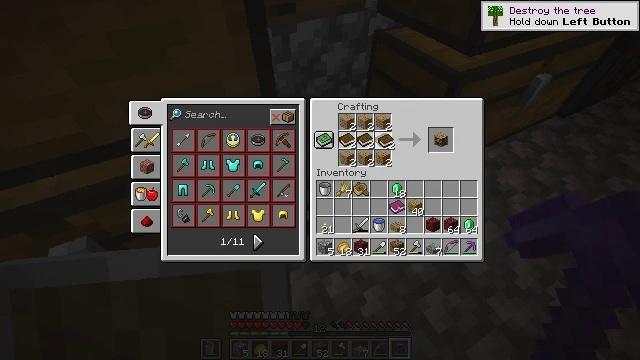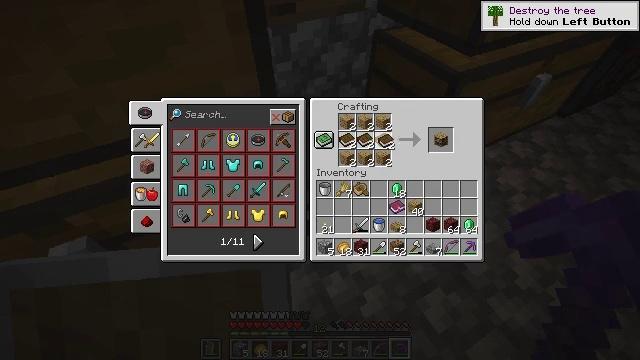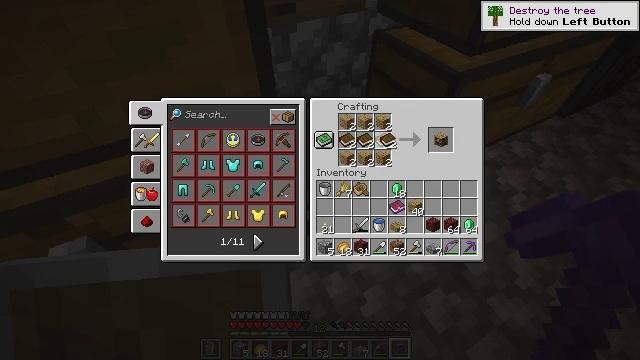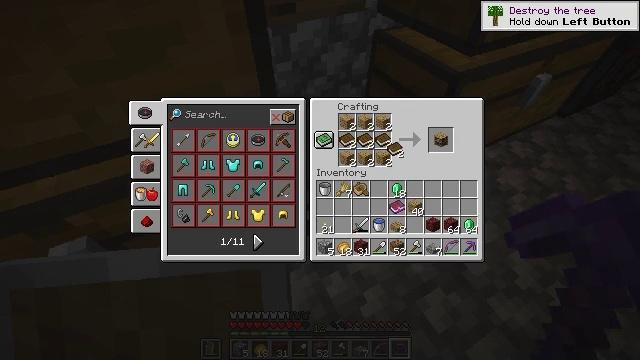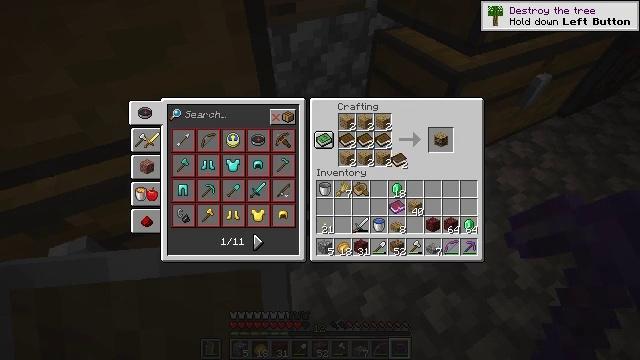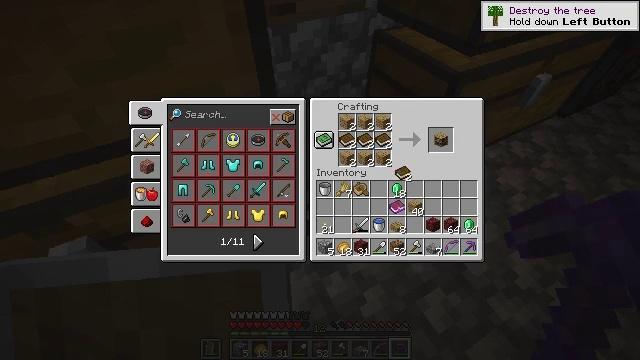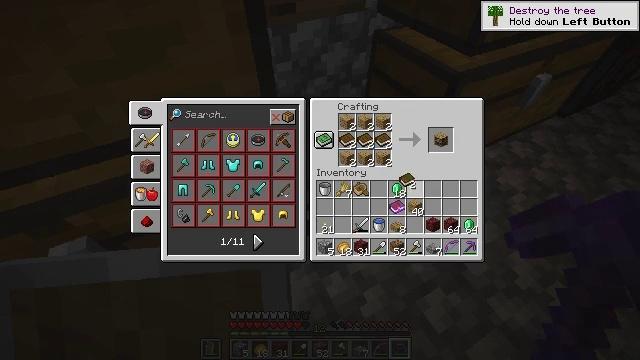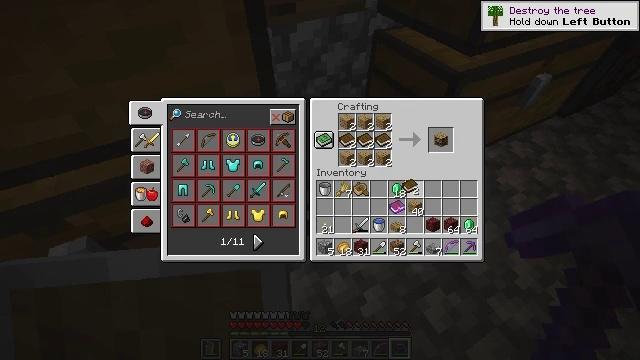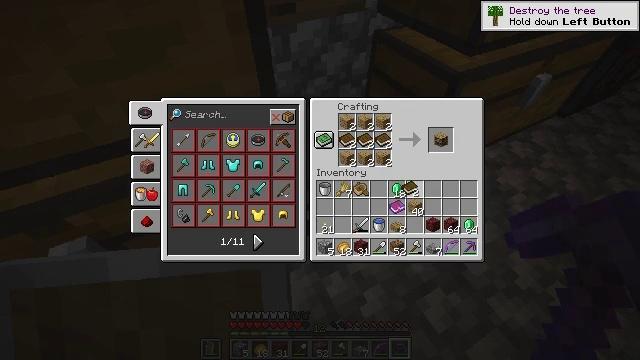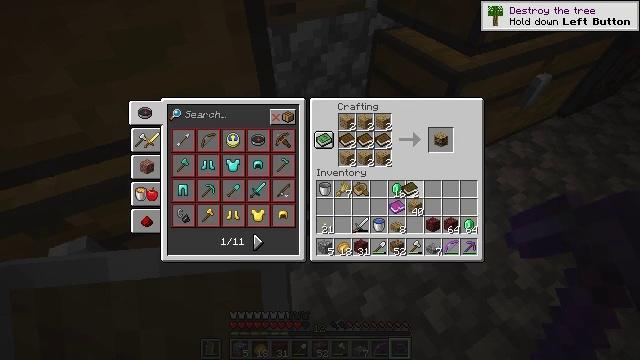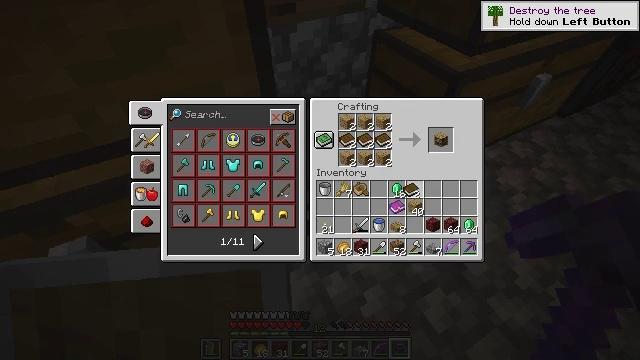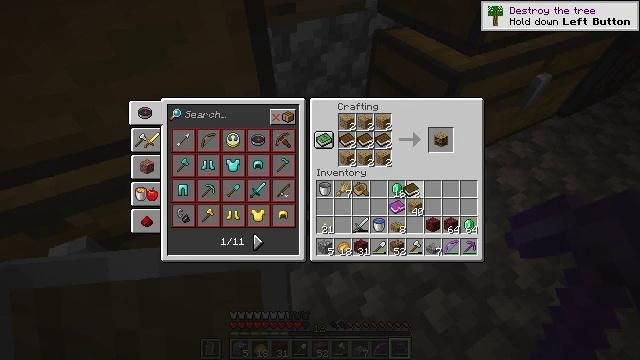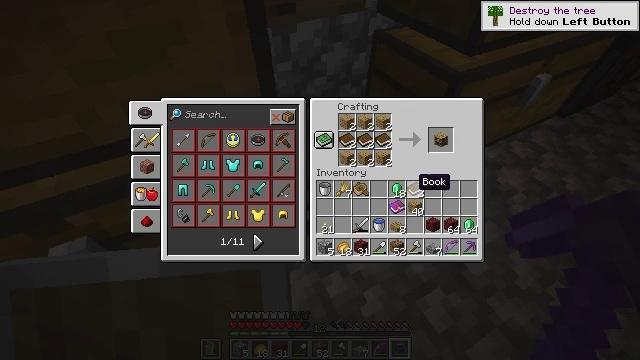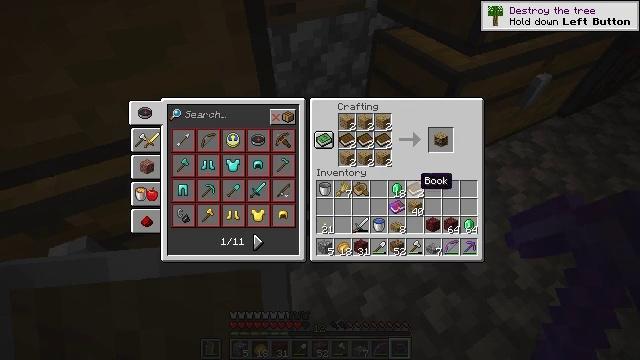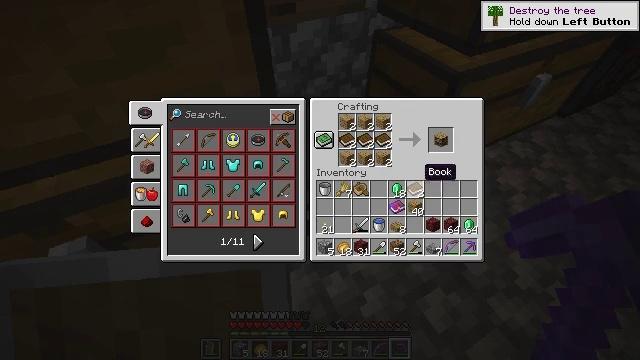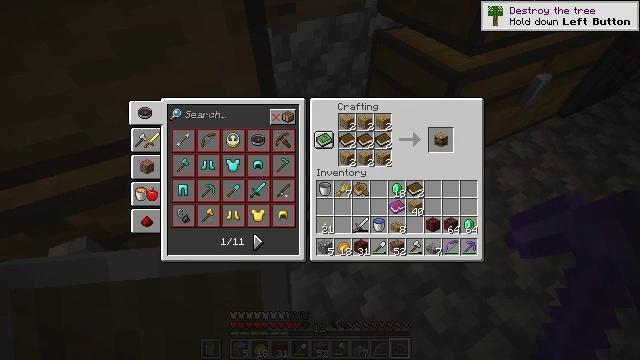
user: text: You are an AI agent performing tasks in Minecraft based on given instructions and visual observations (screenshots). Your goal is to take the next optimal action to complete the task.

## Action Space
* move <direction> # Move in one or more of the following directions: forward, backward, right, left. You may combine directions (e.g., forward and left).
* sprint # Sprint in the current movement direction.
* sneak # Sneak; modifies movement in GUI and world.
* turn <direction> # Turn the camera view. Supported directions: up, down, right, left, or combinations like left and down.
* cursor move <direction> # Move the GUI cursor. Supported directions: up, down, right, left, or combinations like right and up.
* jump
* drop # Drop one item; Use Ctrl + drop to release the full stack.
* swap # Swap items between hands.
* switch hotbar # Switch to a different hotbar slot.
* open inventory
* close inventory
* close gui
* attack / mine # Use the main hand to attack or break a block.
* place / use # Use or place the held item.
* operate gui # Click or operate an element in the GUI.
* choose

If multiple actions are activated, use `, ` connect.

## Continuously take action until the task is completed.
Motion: motion action
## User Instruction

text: Put materials in the crafting table to create a bookshelf.
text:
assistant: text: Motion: use / place
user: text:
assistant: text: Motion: no_op
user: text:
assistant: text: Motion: turn down
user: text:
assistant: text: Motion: turn down
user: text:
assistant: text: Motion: turn down
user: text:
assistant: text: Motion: no_op
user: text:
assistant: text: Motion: no_op
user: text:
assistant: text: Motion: no_op
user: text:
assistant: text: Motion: attack / mine
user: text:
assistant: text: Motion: attack / mine
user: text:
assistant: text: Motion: attack / mine
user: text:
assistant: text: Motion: no_op
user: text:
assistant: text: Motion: no_op
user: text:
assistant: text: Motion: turn up
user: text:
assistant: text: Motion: sneak, turn up
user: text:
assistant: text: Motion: sneak, turn up
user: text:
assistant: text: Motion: sneak
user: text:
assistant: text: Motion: sneak
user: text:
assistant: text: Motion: sneak
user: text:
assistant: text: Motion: sneak
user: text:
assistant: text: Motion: sneak
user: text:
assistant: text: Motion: sneak
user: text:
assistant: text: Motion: sneak
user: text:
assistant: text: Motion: sneak, use / place
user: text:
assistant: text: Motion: sneak, use / place
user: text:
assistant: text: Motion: sneak, use / place
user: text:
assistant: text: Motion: sneak, use / place
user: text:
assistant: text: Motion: sneak
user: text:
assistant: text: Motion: sneak